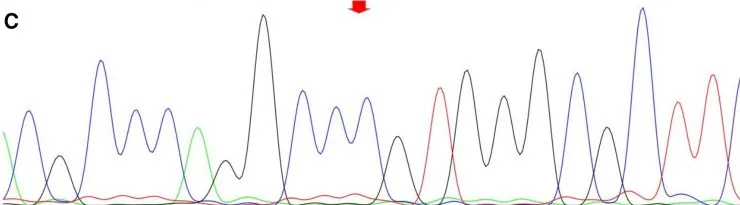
Sanger sequencing of the TRPV4 gene locus in the proband and the proband's parents. (indicated by the arrow); The proband's mother does not harbor this mutation.
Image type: chart (chart)